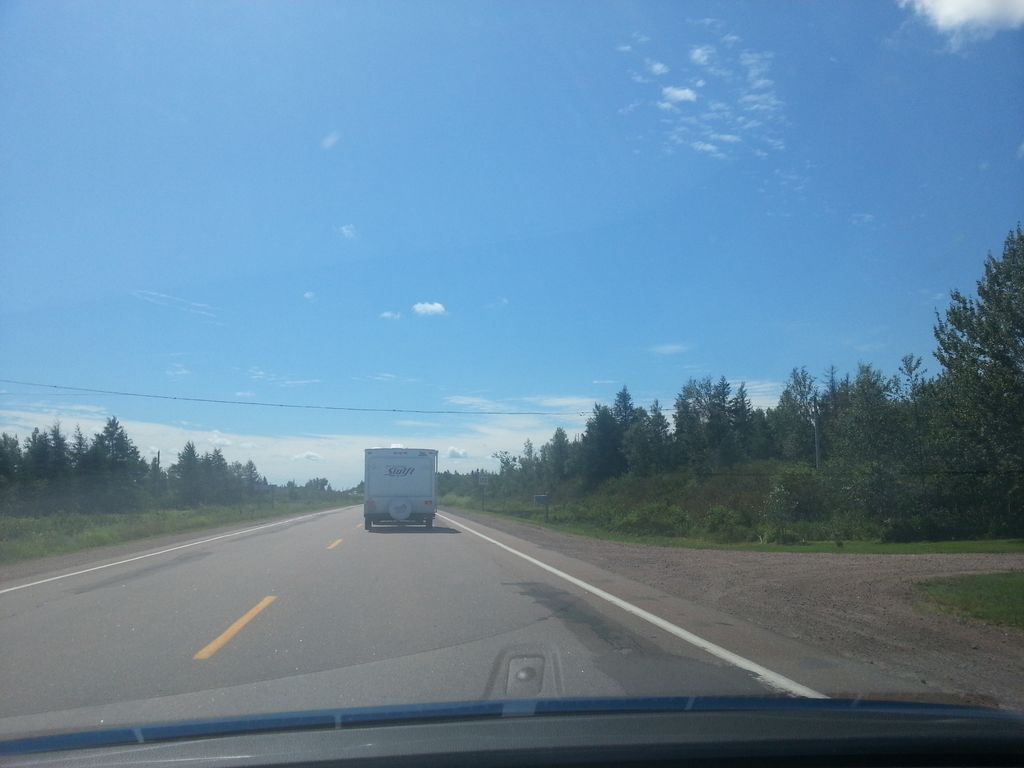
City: charlottetown